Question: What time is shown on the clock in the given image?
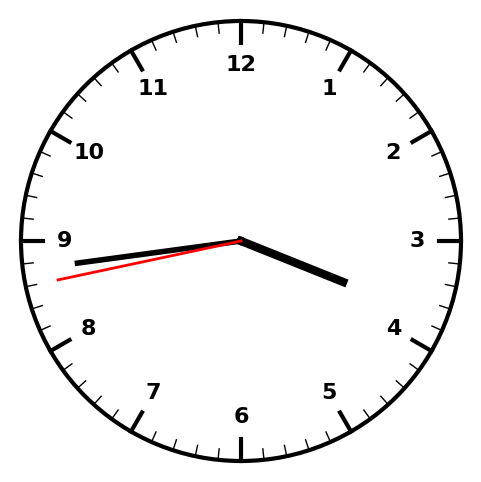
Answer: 03:43:43